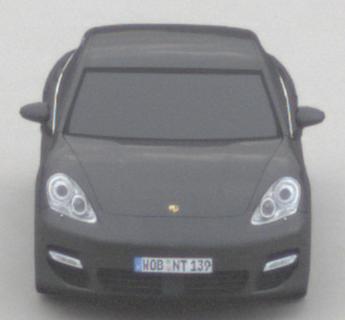
Make: Porsche
Model: Panamera
Detailed model: Panamera (970)
Model produced from: 2010/05
Model produced until: 2013/04
Doors: 5
Color: gray
Road condition: dry road
Daytime: morning or afternoon
Contrast: low contrast